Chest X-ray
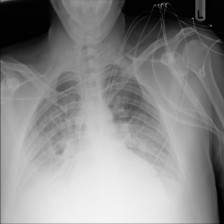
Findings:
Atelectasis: negative
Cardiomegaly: negative
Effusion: negative
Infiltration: negative
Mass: negative
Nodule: negative
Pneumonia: negative
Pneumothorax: negative
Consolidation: negative
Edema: negative
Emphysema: negative
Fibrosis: negative
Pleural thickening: negative
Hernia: negative